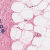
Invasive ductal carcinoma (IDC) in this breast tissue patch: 0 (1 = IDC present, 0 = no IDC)